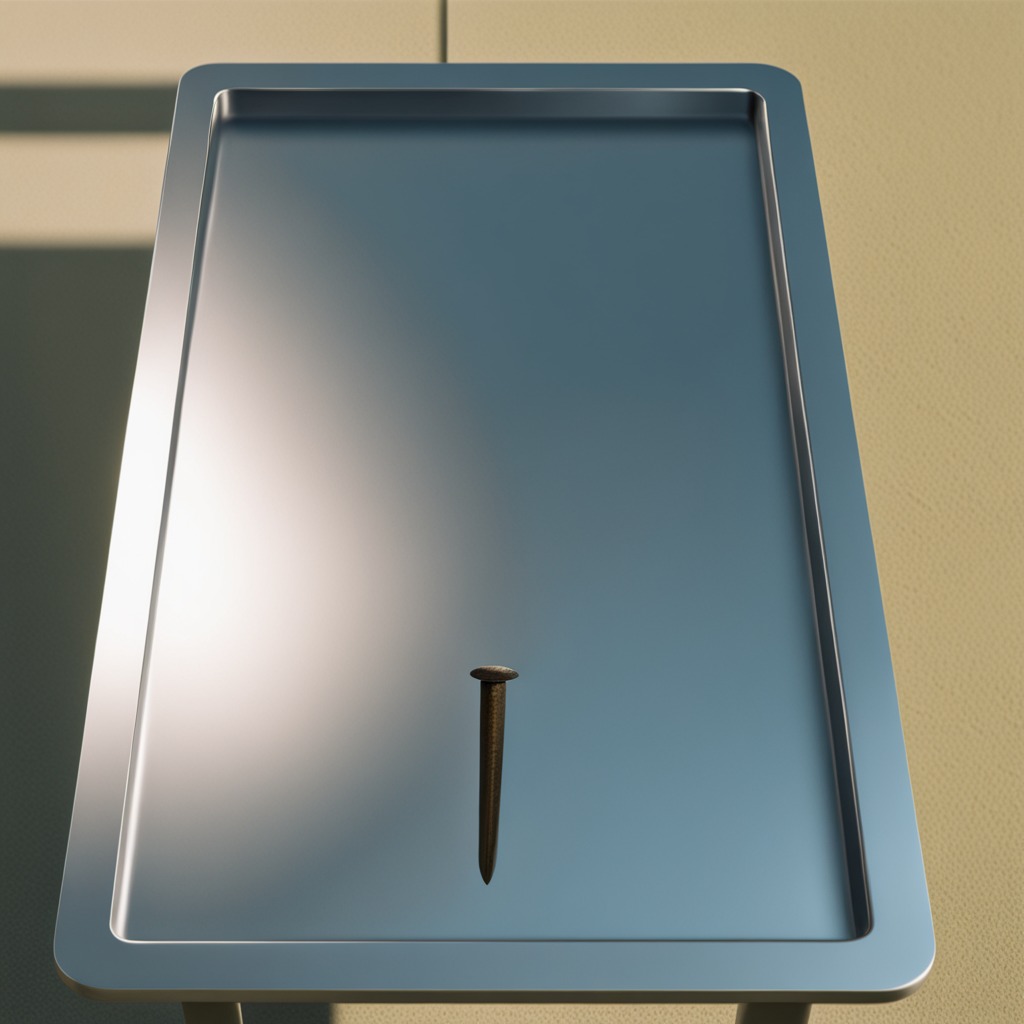
An iron nail is lying on the textured surface of the table.